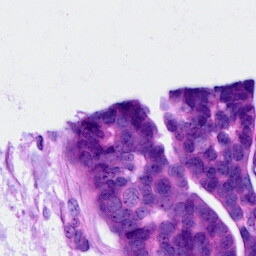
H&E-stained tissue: Ovarian